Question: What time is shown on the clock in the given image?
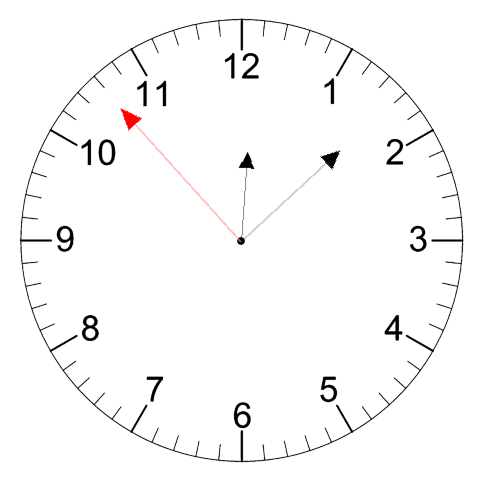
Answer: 12:07:53